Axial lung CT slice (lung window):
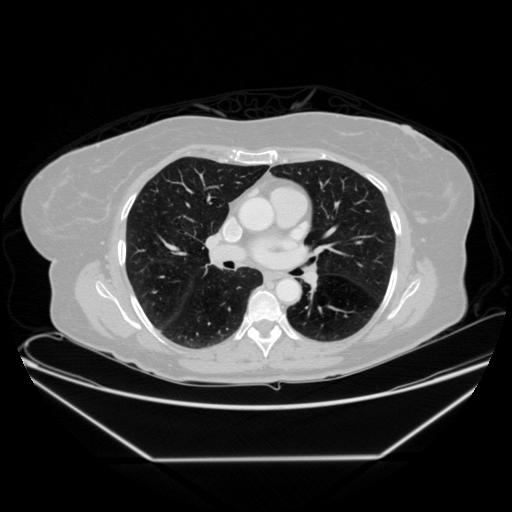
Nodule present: no